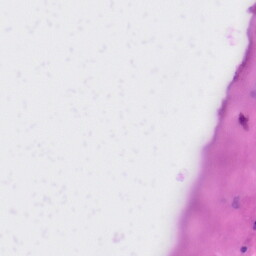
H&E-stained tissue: Liver